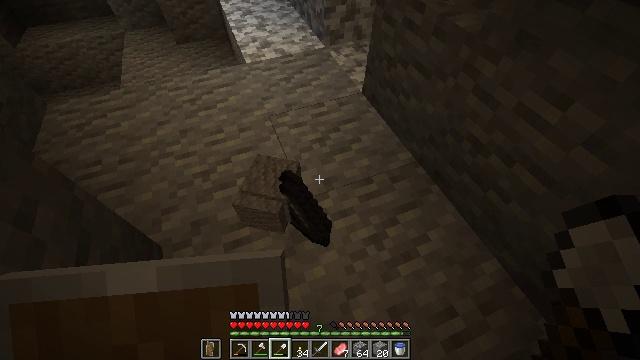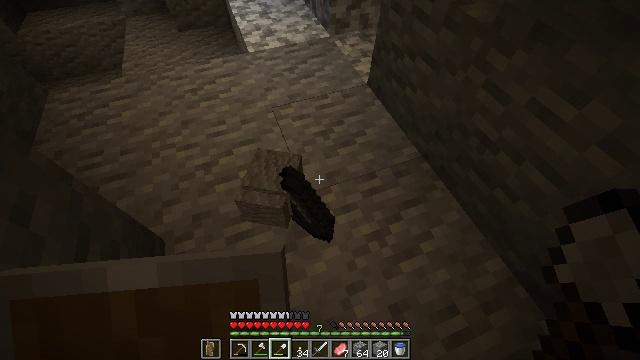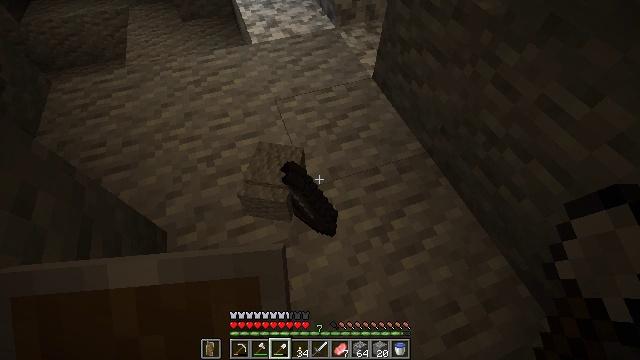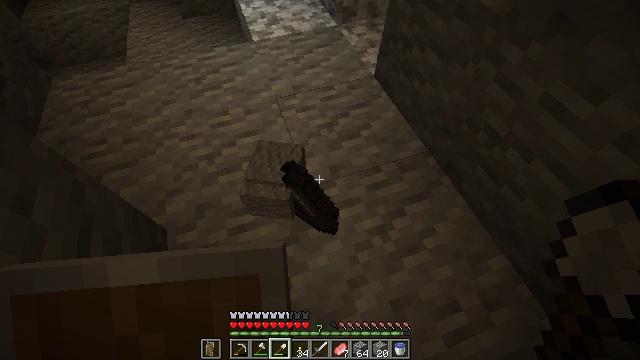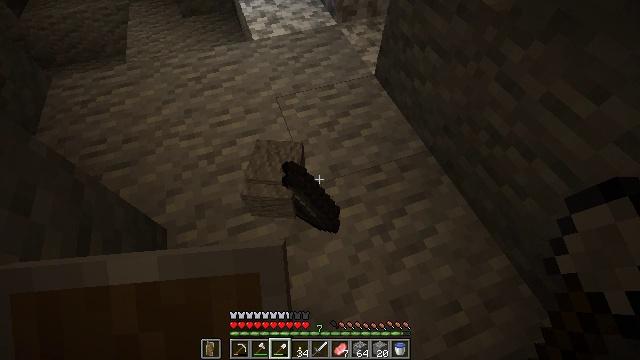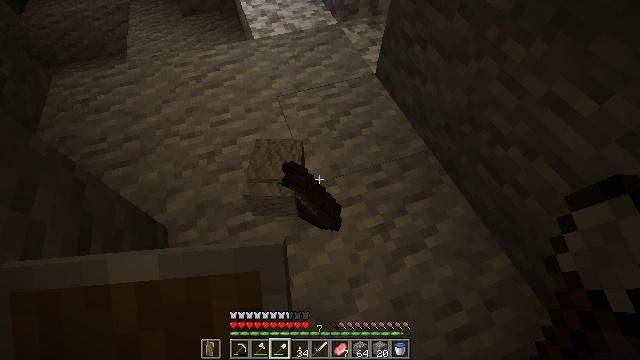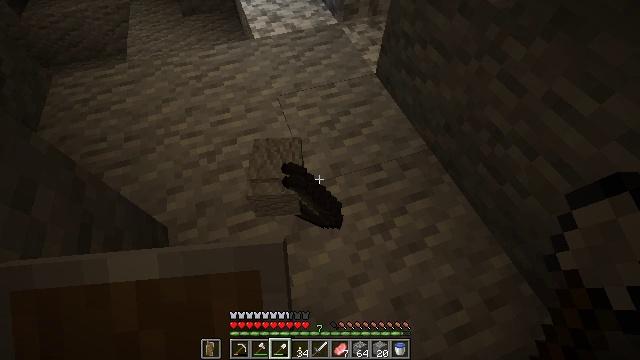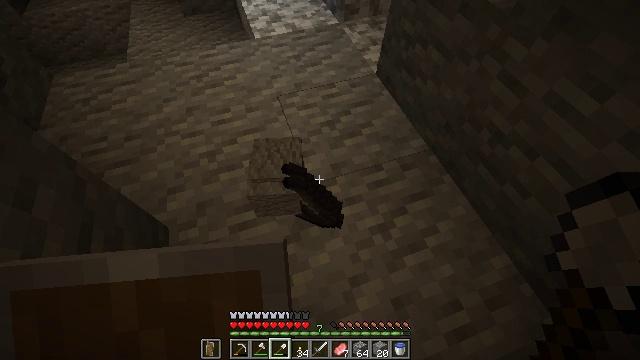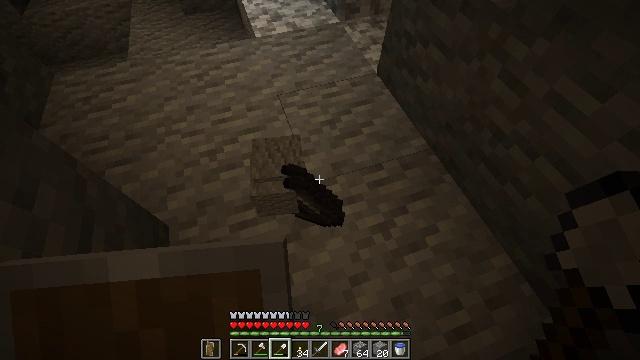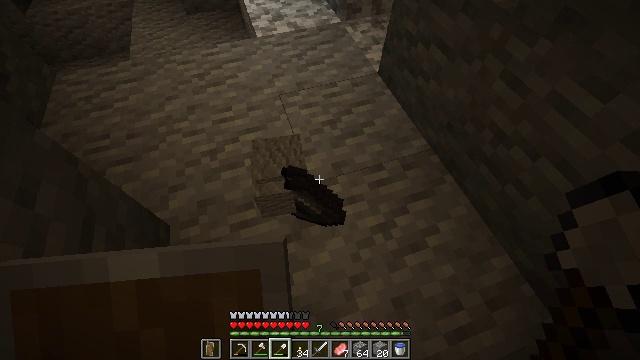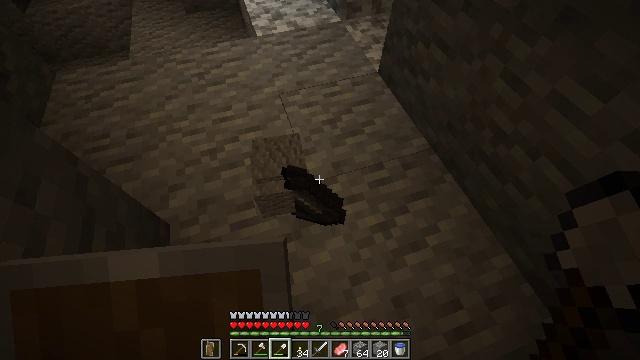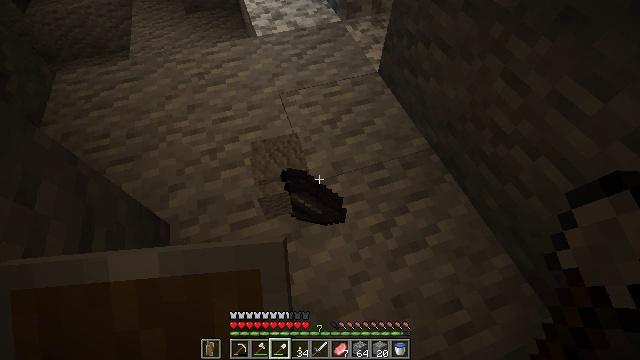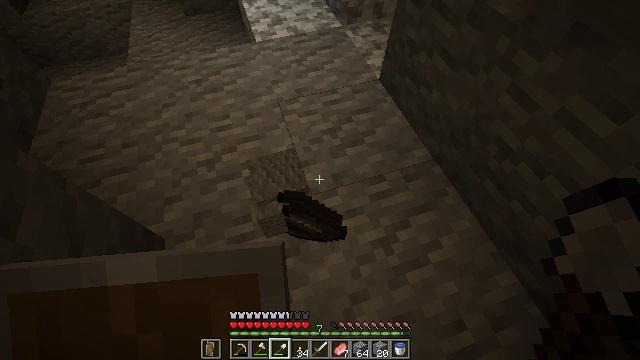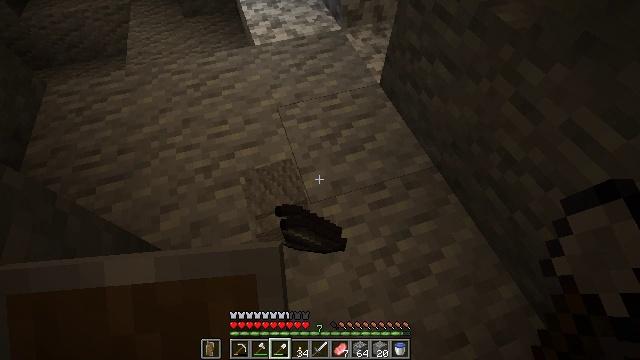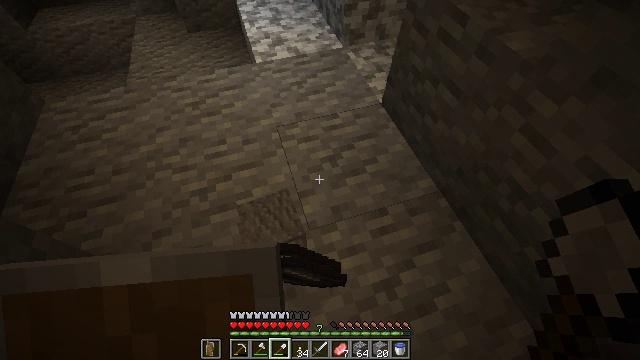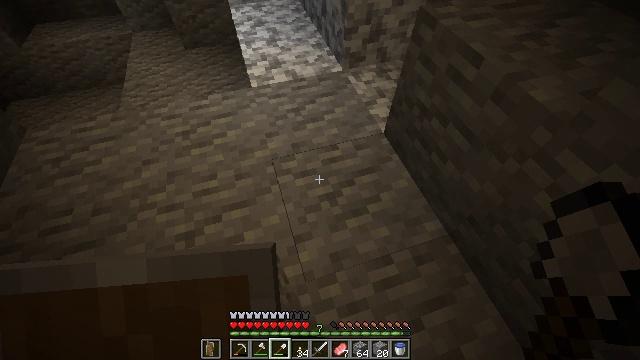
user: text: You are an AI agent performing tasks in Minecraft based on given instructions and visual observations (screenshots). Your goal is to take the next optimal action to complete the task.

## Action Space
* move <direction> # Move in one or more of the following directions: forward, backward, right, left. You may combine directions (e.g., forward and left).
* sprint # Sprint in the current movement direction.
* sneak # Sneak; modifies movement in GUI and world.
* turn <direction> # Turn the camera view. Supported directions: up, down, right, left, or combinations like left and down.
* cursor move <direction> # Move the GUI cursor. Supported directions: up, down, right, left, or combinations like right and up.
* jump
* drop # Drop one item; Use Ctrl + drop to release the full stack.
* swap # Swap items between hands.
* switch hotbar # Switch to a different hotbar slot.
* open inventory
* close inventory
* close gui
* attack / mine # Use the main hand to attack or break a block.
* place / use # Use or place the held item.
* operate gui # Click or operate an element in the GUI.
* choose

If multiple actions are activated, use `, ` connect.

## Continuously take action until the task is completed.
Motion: motion action
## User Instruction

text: Remove a polished andesite from the inventory.
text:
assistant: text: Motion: turn left and down
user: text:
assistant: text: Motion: turn left and down
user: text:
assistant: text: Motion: no_op
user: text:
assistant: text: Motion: no_op
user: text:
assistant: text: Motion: no_op
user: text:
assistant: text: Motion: no_op
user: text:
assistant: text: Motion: no_op
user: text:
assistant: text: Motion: no_op
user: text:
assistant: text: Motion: no_op
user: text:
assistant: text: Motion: no_op
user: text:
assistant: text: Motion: no_op
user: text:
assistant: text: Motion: move forward
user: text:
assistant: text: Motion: move forward
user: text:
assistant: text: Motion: move forward, turn up
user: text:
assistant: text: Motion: move forward, turn up
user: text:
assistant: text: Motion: no_op
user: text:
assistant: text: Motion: no_op
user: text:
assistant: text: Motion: move back
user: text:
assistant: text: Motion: move back
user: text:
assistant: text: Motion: move back, turn left and down
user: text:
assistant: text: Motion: move back, turn left and down
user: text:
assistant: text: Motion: move back, turn left and down
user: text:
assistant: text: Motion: move back
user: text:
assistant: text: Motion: move back
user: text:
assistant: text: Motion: move back
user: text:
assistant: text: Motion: move back
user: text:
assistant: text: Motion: turn up
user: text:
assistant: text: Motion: no_op
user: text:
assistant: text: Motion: no_op
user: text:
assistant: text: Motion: turn up